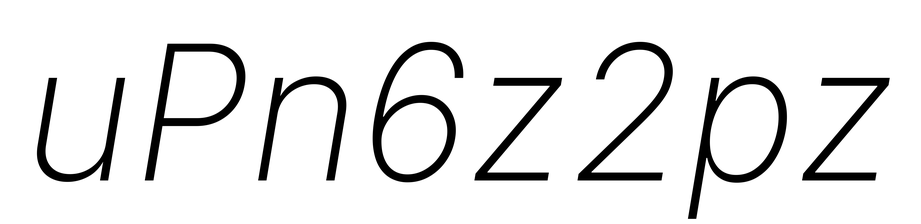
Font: Inter-Italic_ExtraLight_Italic